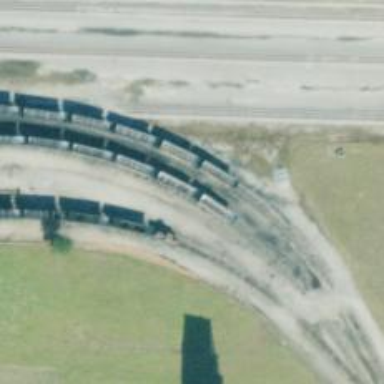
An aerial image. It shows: Railway spur service.